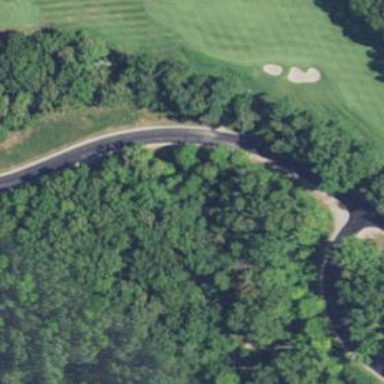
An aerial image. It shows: Grassy area designated as golf fairway.